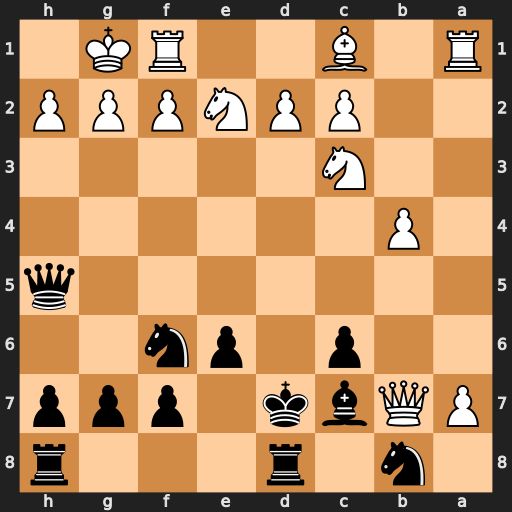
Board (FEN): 1n1r3r/PQbk1ppp/2p1pn2/7q/1P6/2N5/2PPNPPP/R1B2RK1
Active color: b
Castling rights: -
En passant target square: -
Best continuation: Qxh2#